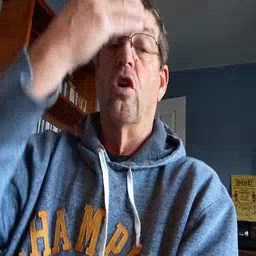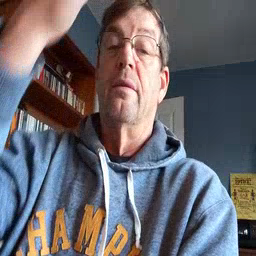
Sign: giraffe